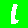
Digit: 1